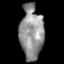
Tissue: lung
Cell type: T cells
Senescence score: 0.1521
Nuclear area (px): 1240
Mean DAPI intensity: 145.241